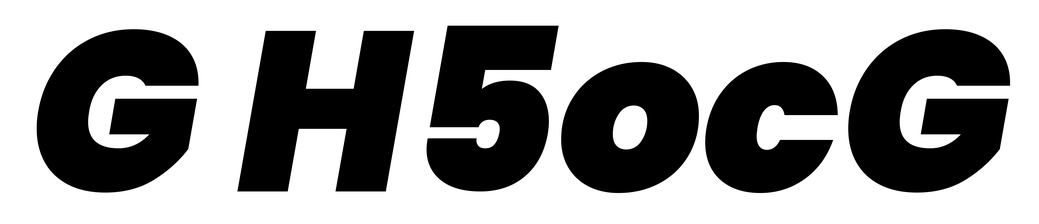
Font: Poppins-BlackItalic